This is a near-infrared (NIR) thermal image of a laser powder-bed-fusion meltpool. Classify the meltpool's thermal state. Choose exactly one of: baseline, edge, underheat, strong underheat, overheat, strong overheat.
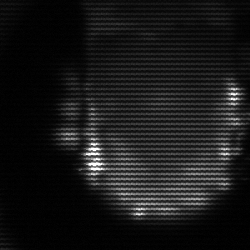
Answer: baseline